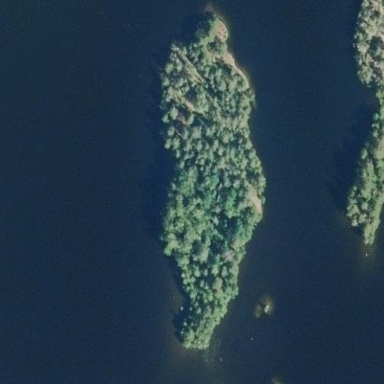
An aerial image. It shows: Islet surrounded by woodland.